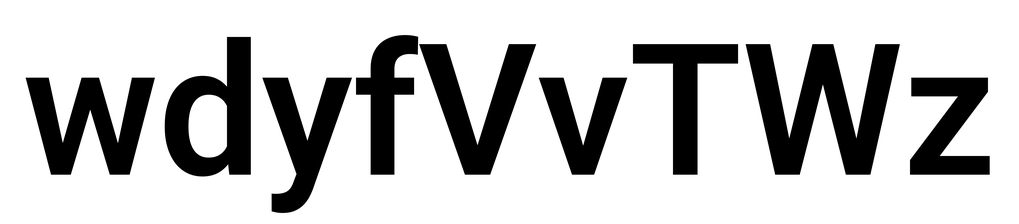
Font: Roboto_SemiBold